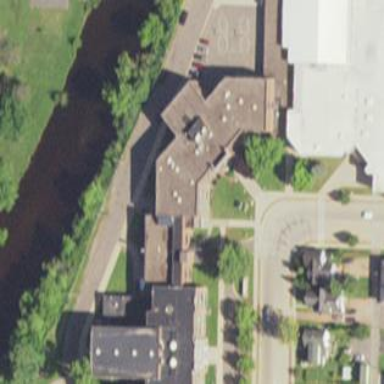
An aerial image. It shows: School building.